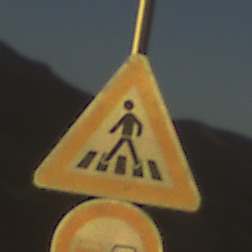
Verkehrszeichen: FussgaengerueberwegRechts
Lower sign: Ueberholverbot
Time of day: SunriseSunset
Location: Outdoor (Nature)
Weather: Clear
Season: NotSpecified
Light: Natural